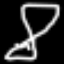
Label: hourglass